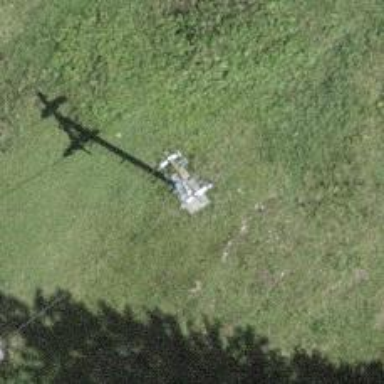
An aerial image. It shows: Pylon used for aerialway.